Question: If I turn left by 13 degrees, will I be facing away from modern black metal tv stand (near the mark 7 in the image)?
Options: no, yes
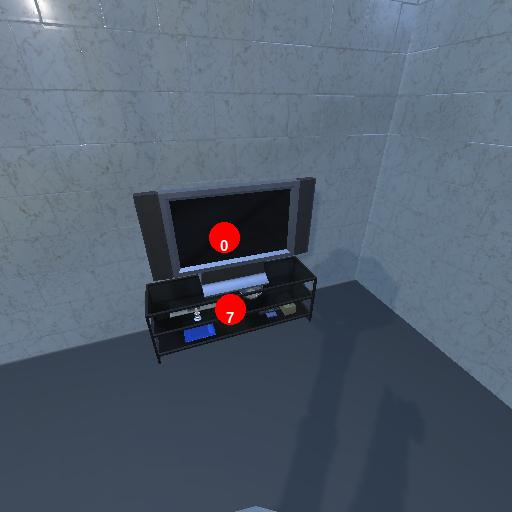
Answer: no